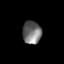
Tissue: skin
Cell type: Others
Senescence score: 0.8043
Nuclear area (px): 425
Mean DAPI intensity: 111.555